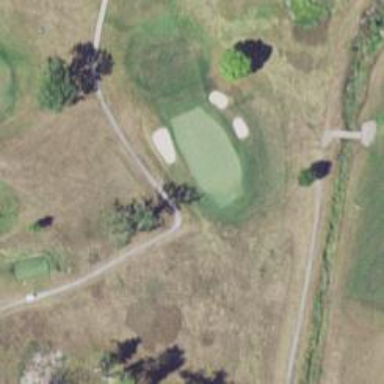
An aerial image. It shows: Scenic golf fairway.